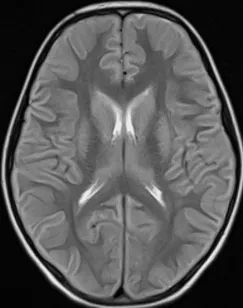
A comparison of the magnetic resonance images on the fourth day of hospitalization.
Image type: radiology (mri)